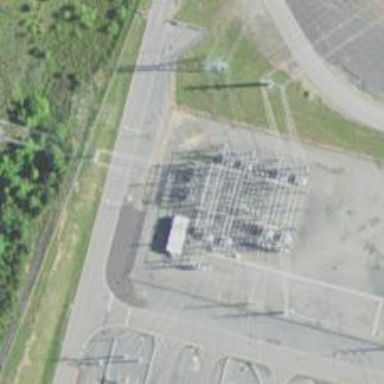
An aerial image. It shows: Switch for power supply.